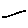
Label: line